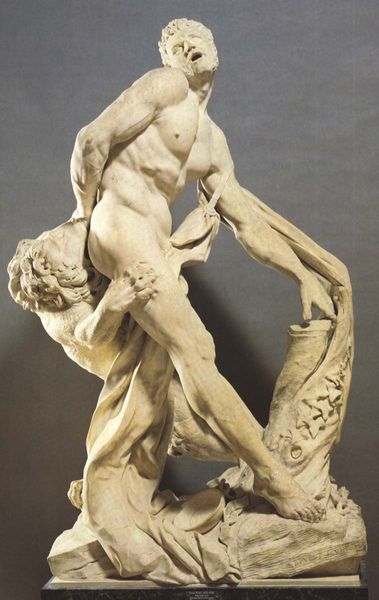
Titel: Milon von Kroton
Künstler: Pierre Puget
Institution: Paris, Louvre
Schlagwörter: akt, angriff, fuß, hand, kampf, kopf, mann, nackt, bewegung, brust, finger, marmor, mund, männer, tier, tuch, bart, arm, arme, falten, schale, sockel, figur, gewand, stoff, locken, skulptur, statue, beine, mähne, bein, füße, hintern, fels, muskeln, gefahr, krallen, efeu, leid, schmerz, schreien, dramatik, löwe, schrei, beissen, baumstumpf, biss, pranke, ringer, androklus, plastil, e, schmerzensschrei, wfigur, spiemuskeln, ntier, androklos